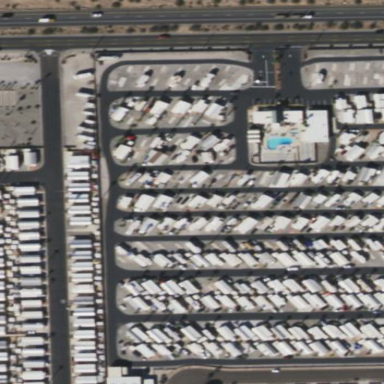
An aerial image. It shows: Caravan site with sanitary dump station for travelers.